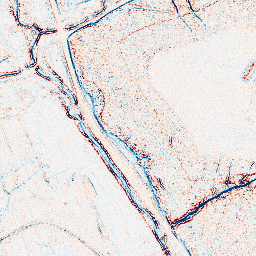
Category: edge_preserving
Decomposition family: bilateral
Decomposition parameters: d: 5
sigma_color: 50
sigma_space: 25
Upsampling method: bspline
Upsampling parameters: scale: 8
Upsampling scale: 8